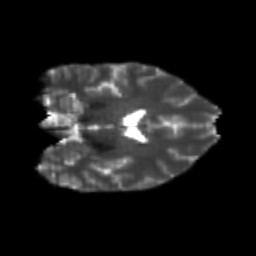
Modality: T2w
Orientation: coronal
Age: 20
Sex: female
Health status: healthy
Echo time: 0.074 s